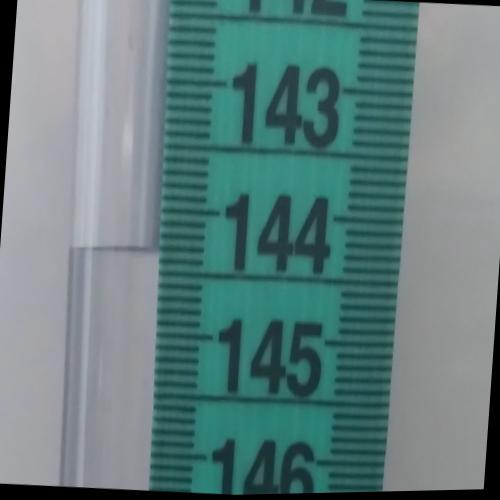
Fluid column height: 144.3 cm